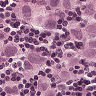
Metastatic tissue present: yes